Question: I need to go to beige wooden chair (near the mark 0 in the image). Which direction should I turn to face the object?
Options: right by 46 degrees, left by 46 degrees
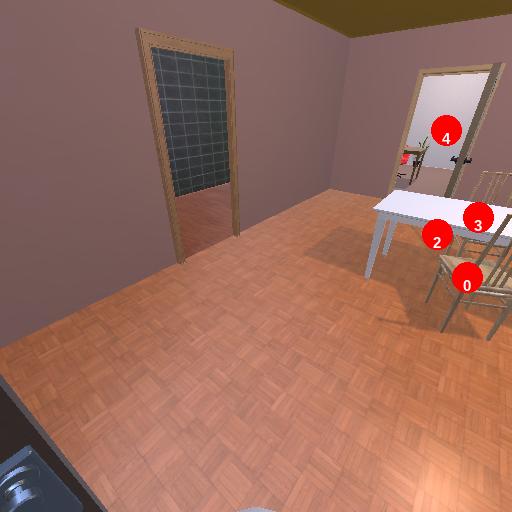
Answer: right by 46 degrees